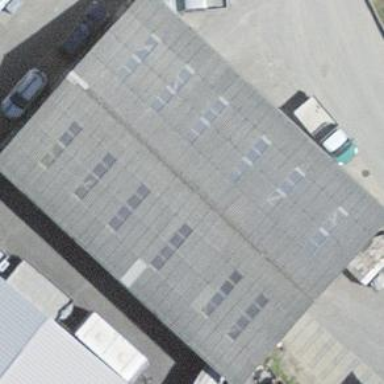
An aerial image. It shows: Warehouse.